Question: I'm facing a weird issue with chrome.
I'm loading a custom font with @font-face:
'''
@font-face {
font-family: 'AlexBrushRegular';
src: url('AlexBrush-Regular-OTF-webfont.eot');
src: url('AlexBrush-Regular-OTF-webfont.eot?#iefix') format('embedded-opentype'),
url('AlexBrush-Regular-OTF-webfont.woff') format('woff'),
url('AlexBrush-Regular-OTF-webfont.ttf') format('truetype'),
url('AlexBrush-Regular-OTF-webfont.svg#AlexBrushRegular') format('svg');
font-weight: normal;
font-style: normal;
'''
}
I've used the Font Squirrel Font Face generator, with the demo page it works well.
But when i put this css and the font in my app (one-page app with require.js) , the page doesn't render. The font is correctly loaded (200 OK on the request) :

I think it's a chrome related issue because it works well with Safari.
I've tried loading my page without local server: file:///www/index.html, and it works in Chrome.
Any inputs appreciated.
Thanks.
Thibault
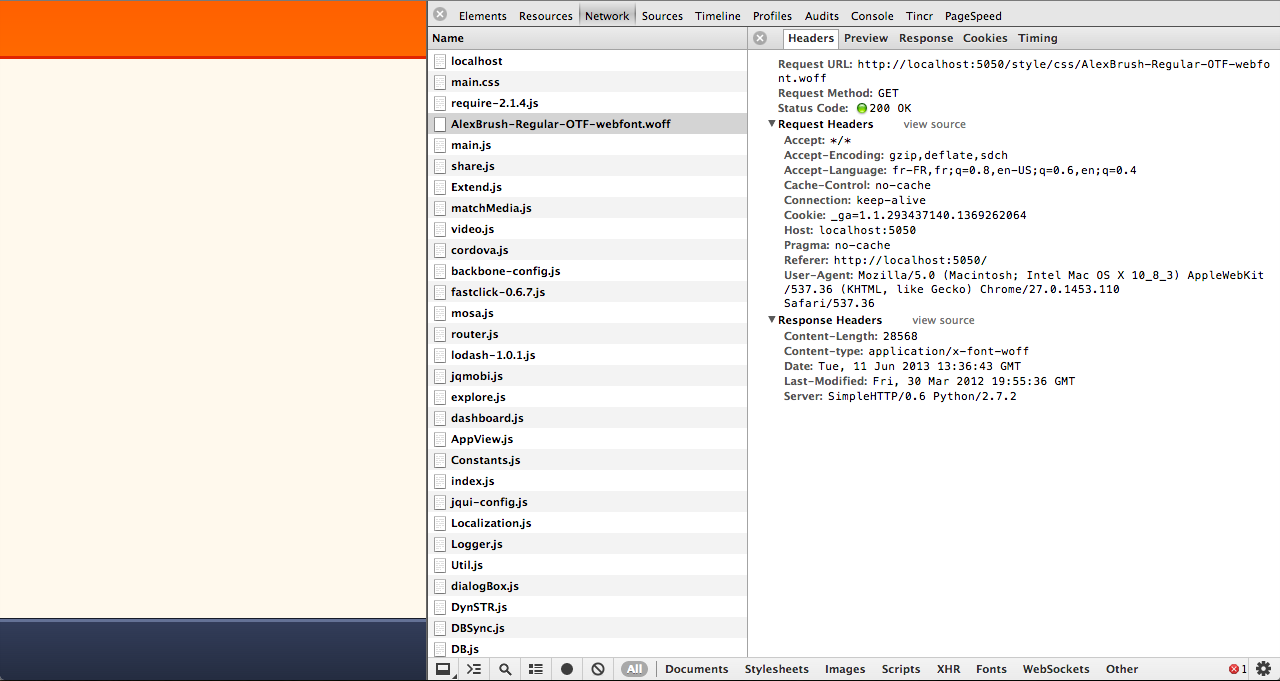
Answer: Seems it's fixed in the current version of Chrome